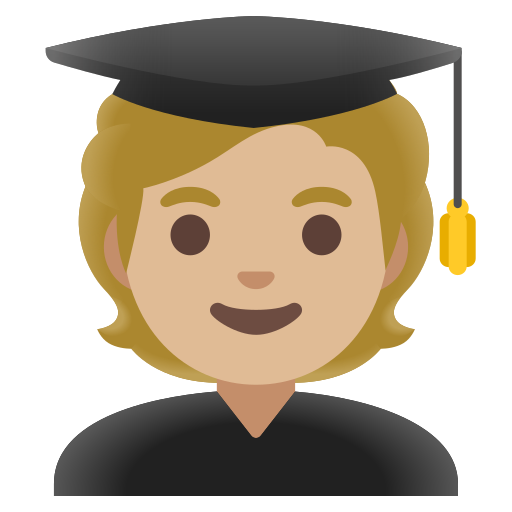
Emoji: 🧑🏼‍🎓